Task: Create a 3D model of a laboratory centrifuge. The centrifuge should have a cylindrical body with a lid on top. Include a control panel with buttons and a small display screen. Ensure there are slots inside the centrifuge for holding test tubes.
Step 493:
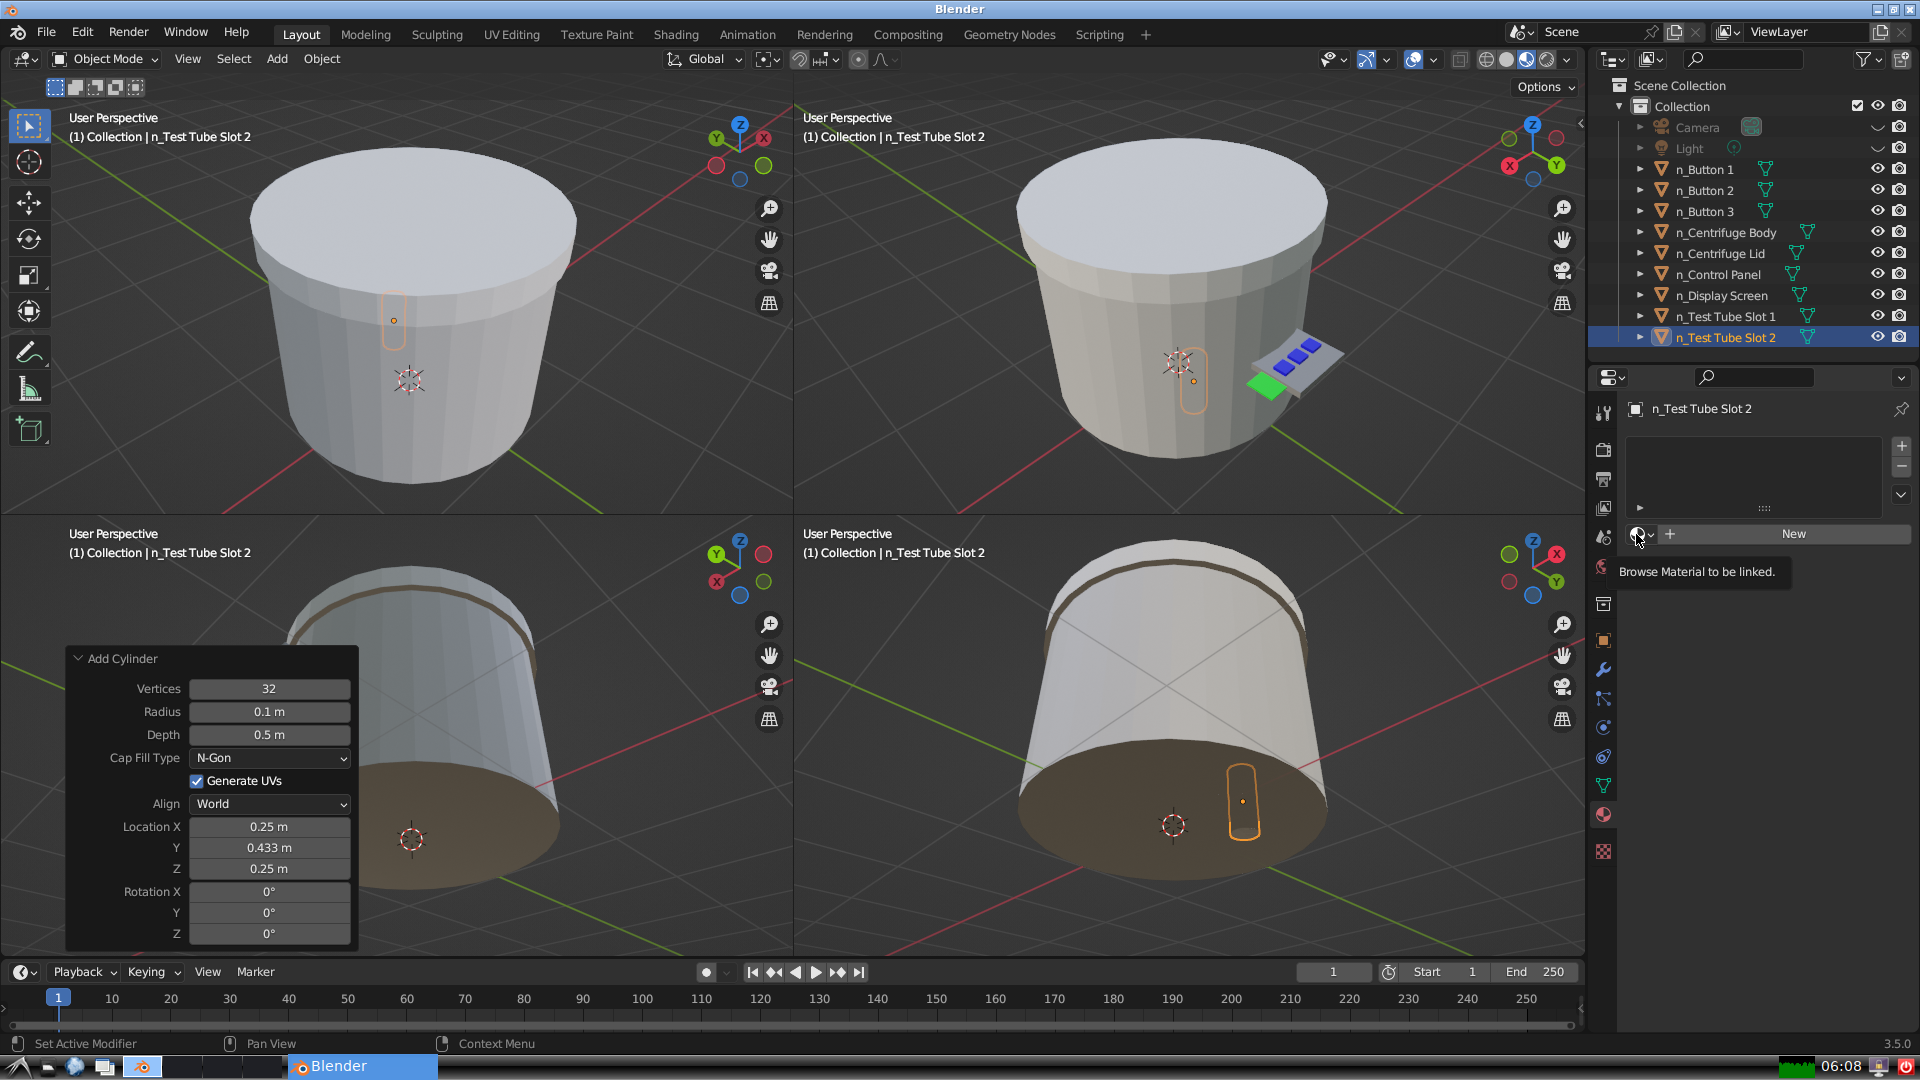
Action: click: no